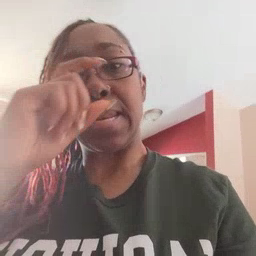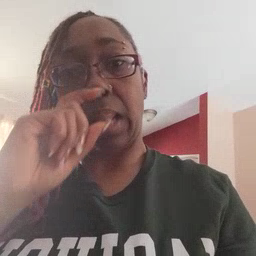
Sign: doll